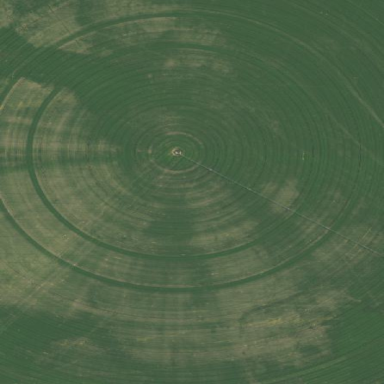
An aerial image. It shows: Farmland with pivot irrigation system.